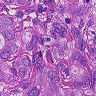
Metastatic tissue present: yes